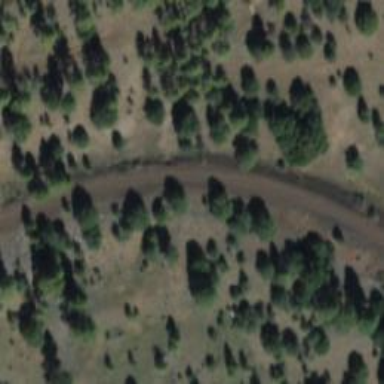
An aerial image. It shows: Unclassified road.